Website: macys
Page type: newsletter-management
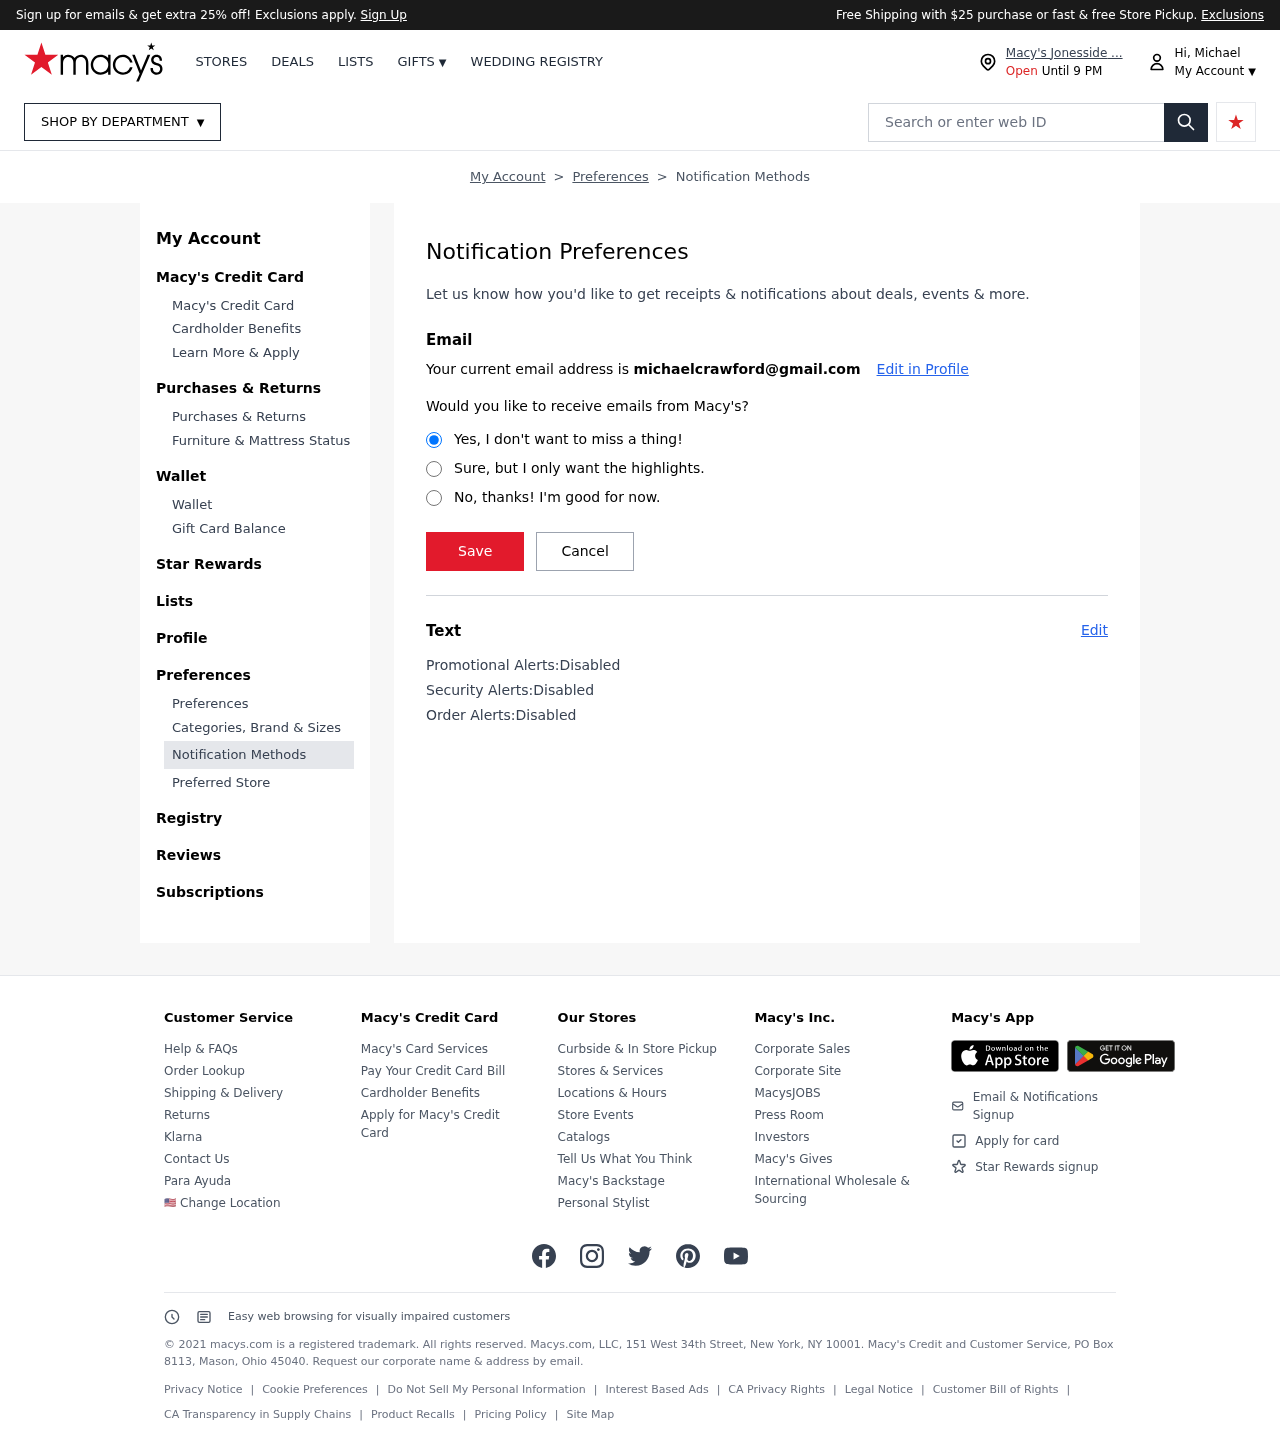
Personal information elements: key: PII_EMAIL
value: michaelcrawford@gmail.com
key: PII_FIRSTNAME
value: Hi, Michael
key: PII_LOCATION1_CITY
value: Macy's Jonesside ...
Search elements: key: HEADER_SEARCH
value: Search or enter web ID